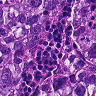
Metastatic tissue present: yes